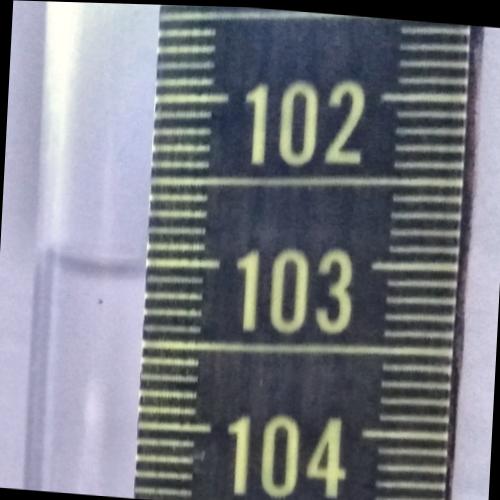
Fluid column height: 103.0 cm